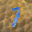
Label: 7